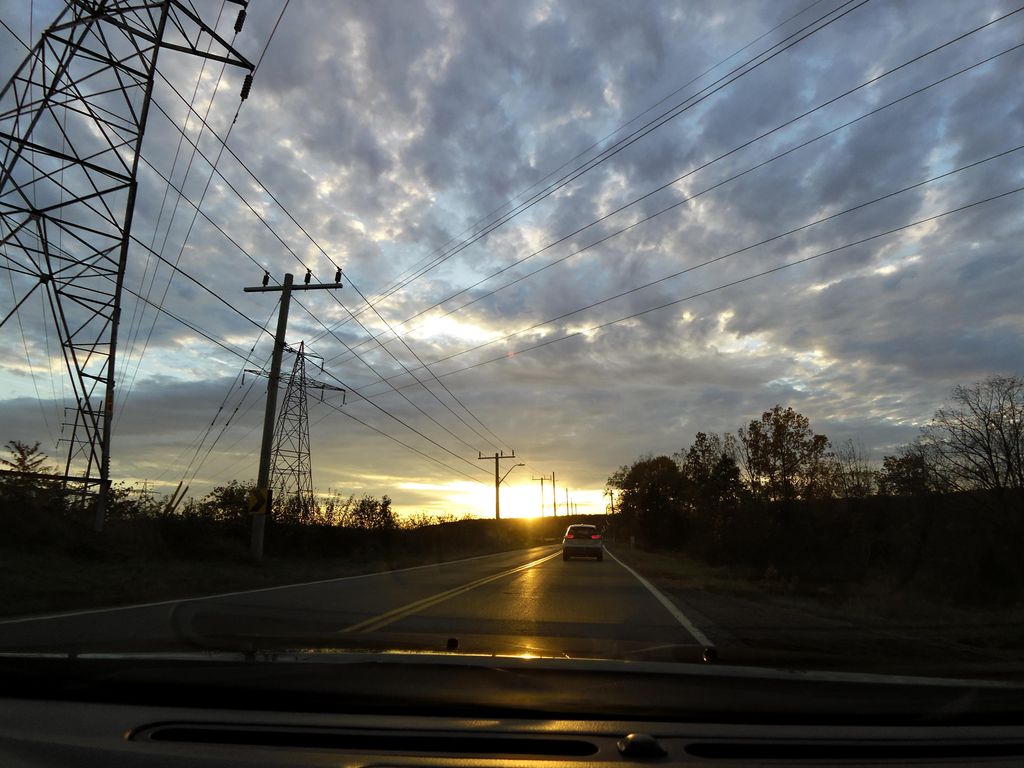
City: hamilton